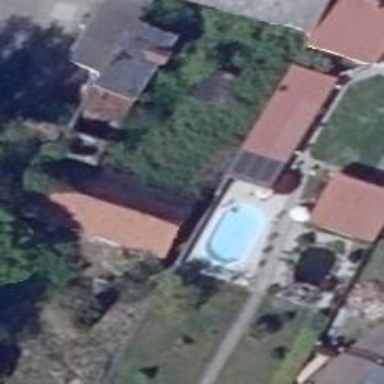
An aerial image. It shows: Swimming pool located in leisure land.